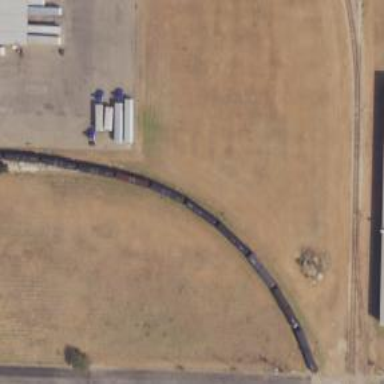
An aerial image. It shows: Railway spur service.